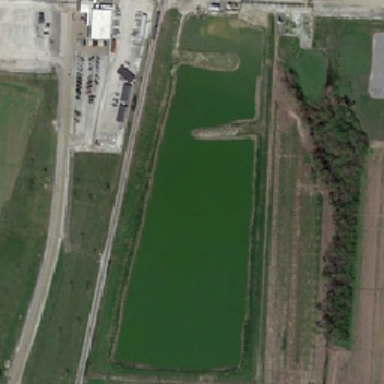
The long rectangular pond is near the parking lot and some green trees .